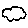
Label: cloud